Field crop: maize
Growth stage: 2
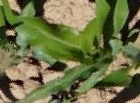
Species: maize